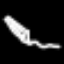
Label: pencil